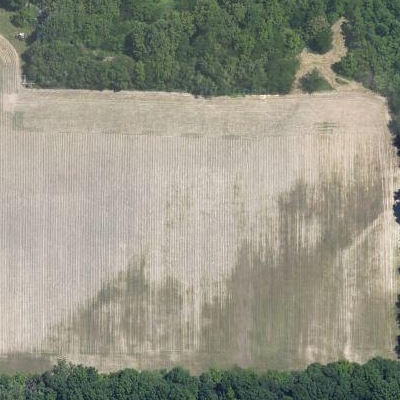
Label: Field